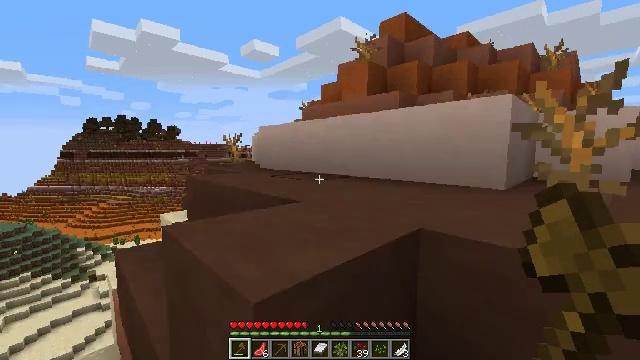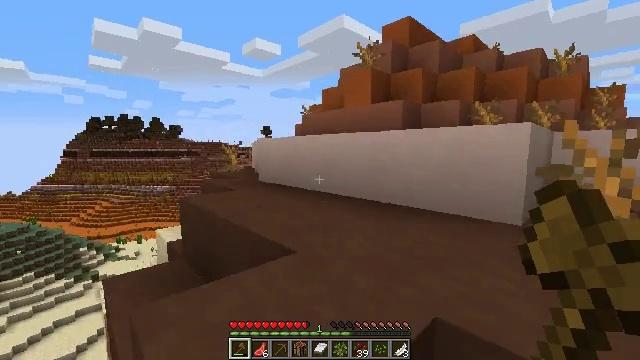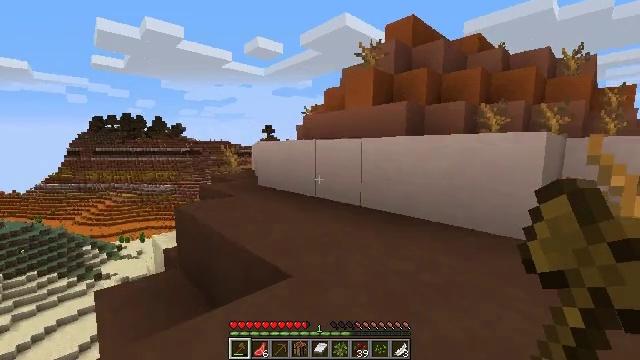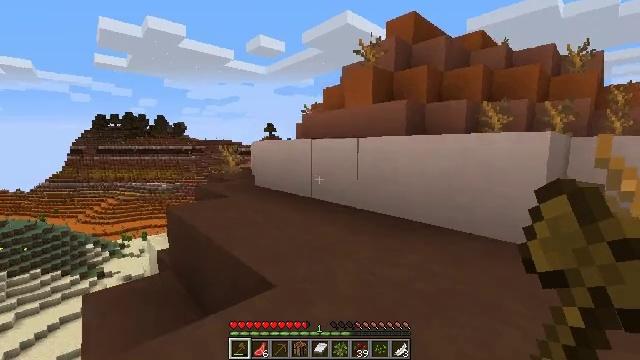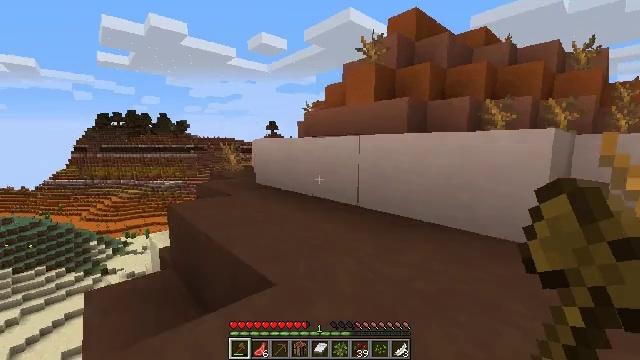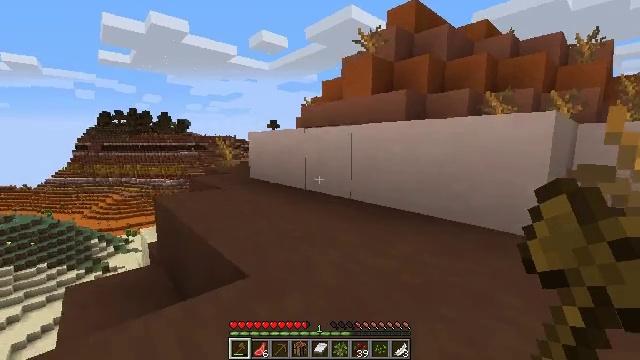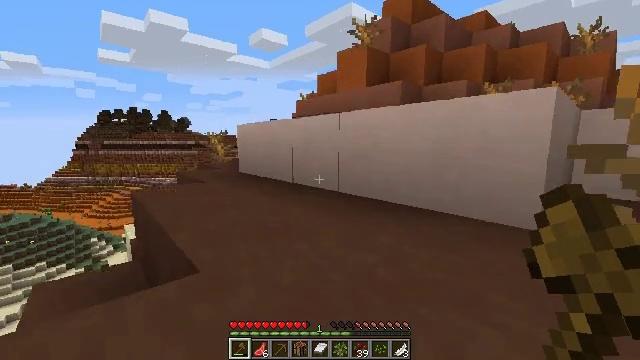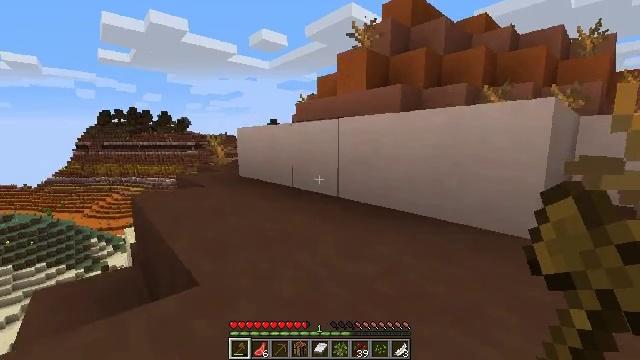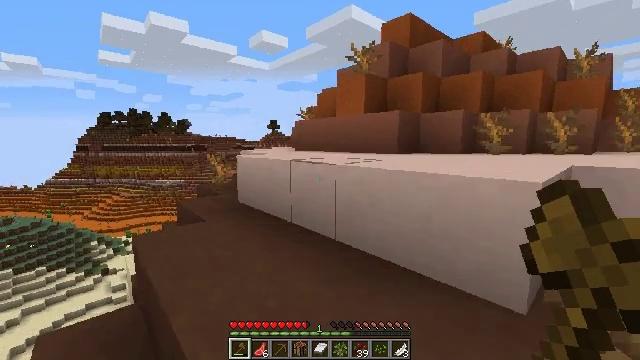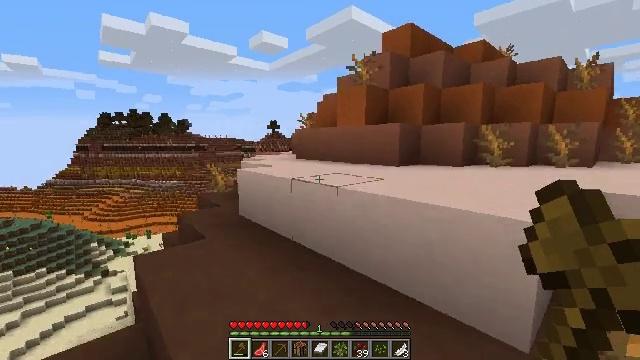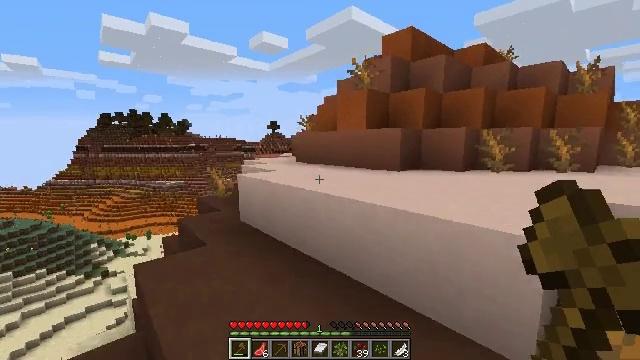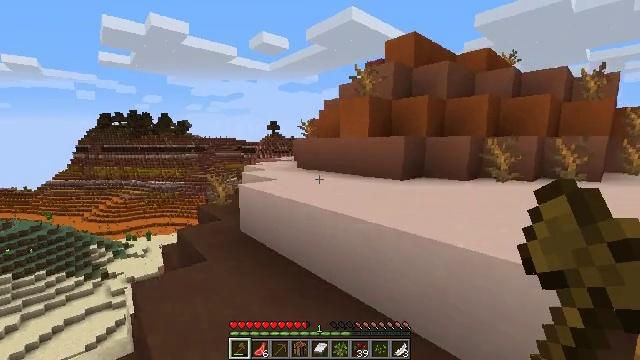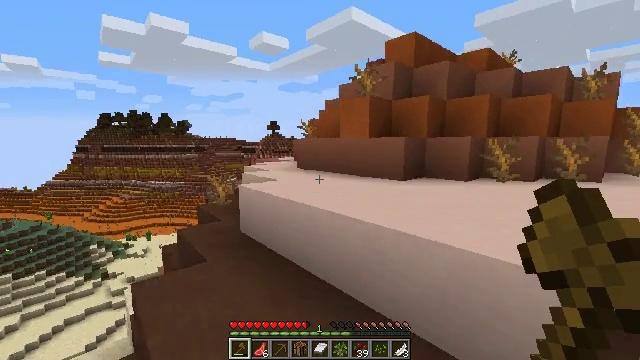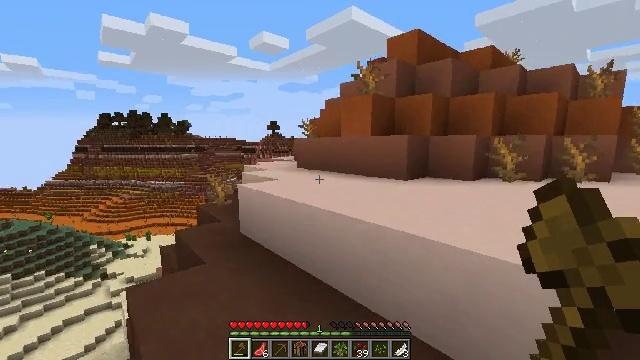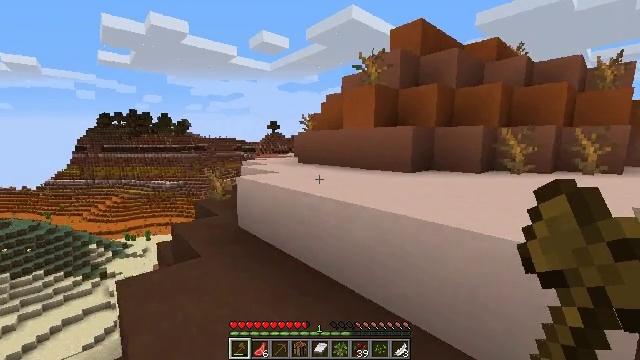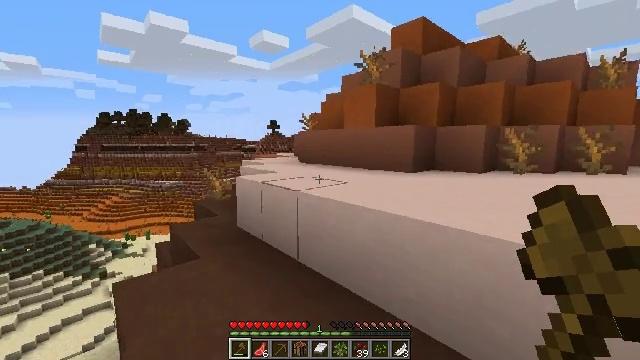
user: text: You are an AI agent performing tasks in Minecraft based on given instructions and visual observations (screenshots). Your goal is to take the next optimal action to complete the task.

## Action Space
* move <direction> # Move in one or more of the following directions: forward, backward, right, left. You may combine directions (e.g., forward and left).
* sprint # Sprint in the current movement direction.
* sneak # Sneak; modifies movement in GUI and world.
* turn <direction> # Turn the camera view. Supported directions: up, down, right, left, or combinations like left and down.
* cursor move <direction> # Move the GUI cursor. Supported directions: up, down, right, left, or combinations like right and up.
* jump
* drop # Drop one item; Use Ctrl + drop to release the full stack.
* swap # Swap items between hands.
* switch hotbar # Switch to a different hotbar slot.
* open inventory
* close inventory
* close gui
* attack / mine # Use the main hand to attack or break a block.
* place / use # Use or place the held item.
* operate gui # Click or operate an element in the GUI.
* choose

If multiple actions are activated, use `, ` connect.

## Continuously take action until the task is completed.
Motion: motion action
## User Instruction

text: Break the red sand block.
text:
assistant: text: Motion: move forward
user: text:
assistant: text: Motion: move forward and move right
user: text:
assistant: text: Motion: move forward and move right
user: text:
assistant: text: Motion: move forward and move right
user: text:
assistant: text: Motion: move forward and move right
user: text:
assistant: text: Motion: move forward and move right, jump
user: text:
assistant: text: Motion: move forward, jump
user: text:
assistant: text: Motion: move forward, jump
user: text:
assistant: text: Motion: move forward, jump
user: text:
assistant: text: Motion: move forward
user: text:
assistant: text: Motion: move forward
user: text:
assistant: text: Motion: move forward
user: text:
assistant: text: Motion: move forward
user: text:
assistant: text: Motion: move forward
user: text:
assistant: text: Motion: move forward
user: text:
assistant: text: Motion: move forward
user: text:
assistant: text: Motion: move forward
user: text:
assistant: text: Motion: move forward
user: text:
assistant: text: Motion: move forward
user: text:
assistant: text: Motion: move forward, jump
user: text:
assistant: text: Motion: move forward, jump
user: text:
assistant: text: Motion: move forward, jump
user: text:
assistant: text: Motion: move forward, jump
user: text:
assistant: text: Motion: move forward
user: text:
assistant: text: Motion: move forward and move right
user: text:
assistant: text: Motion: move forward and move right
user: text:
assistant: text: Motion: move forward and move right
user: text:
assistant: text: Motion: move forward and move right
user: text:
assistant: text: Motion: move forward and move right
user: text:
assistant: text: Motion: move forward and move right, jump